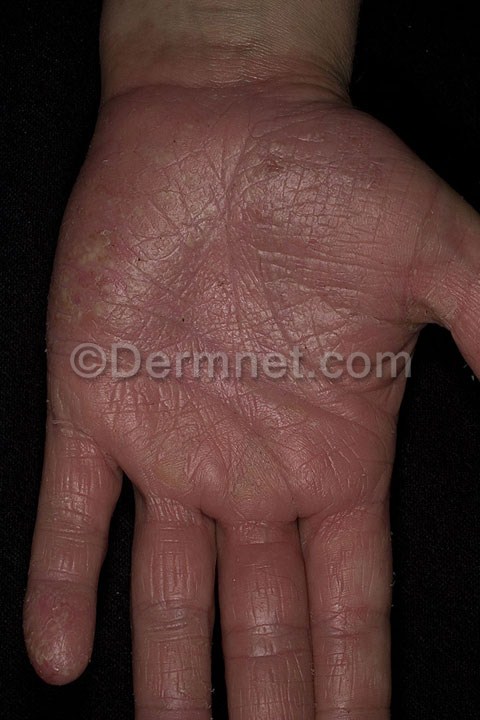
Disease: Psoriasis pictures Lichen Planus and related diseases